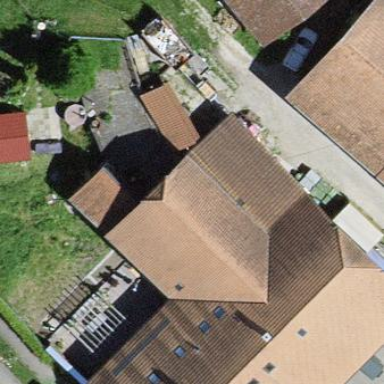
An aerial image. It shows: Farm building.